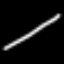
Label: line